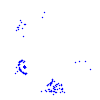
Particle: proton